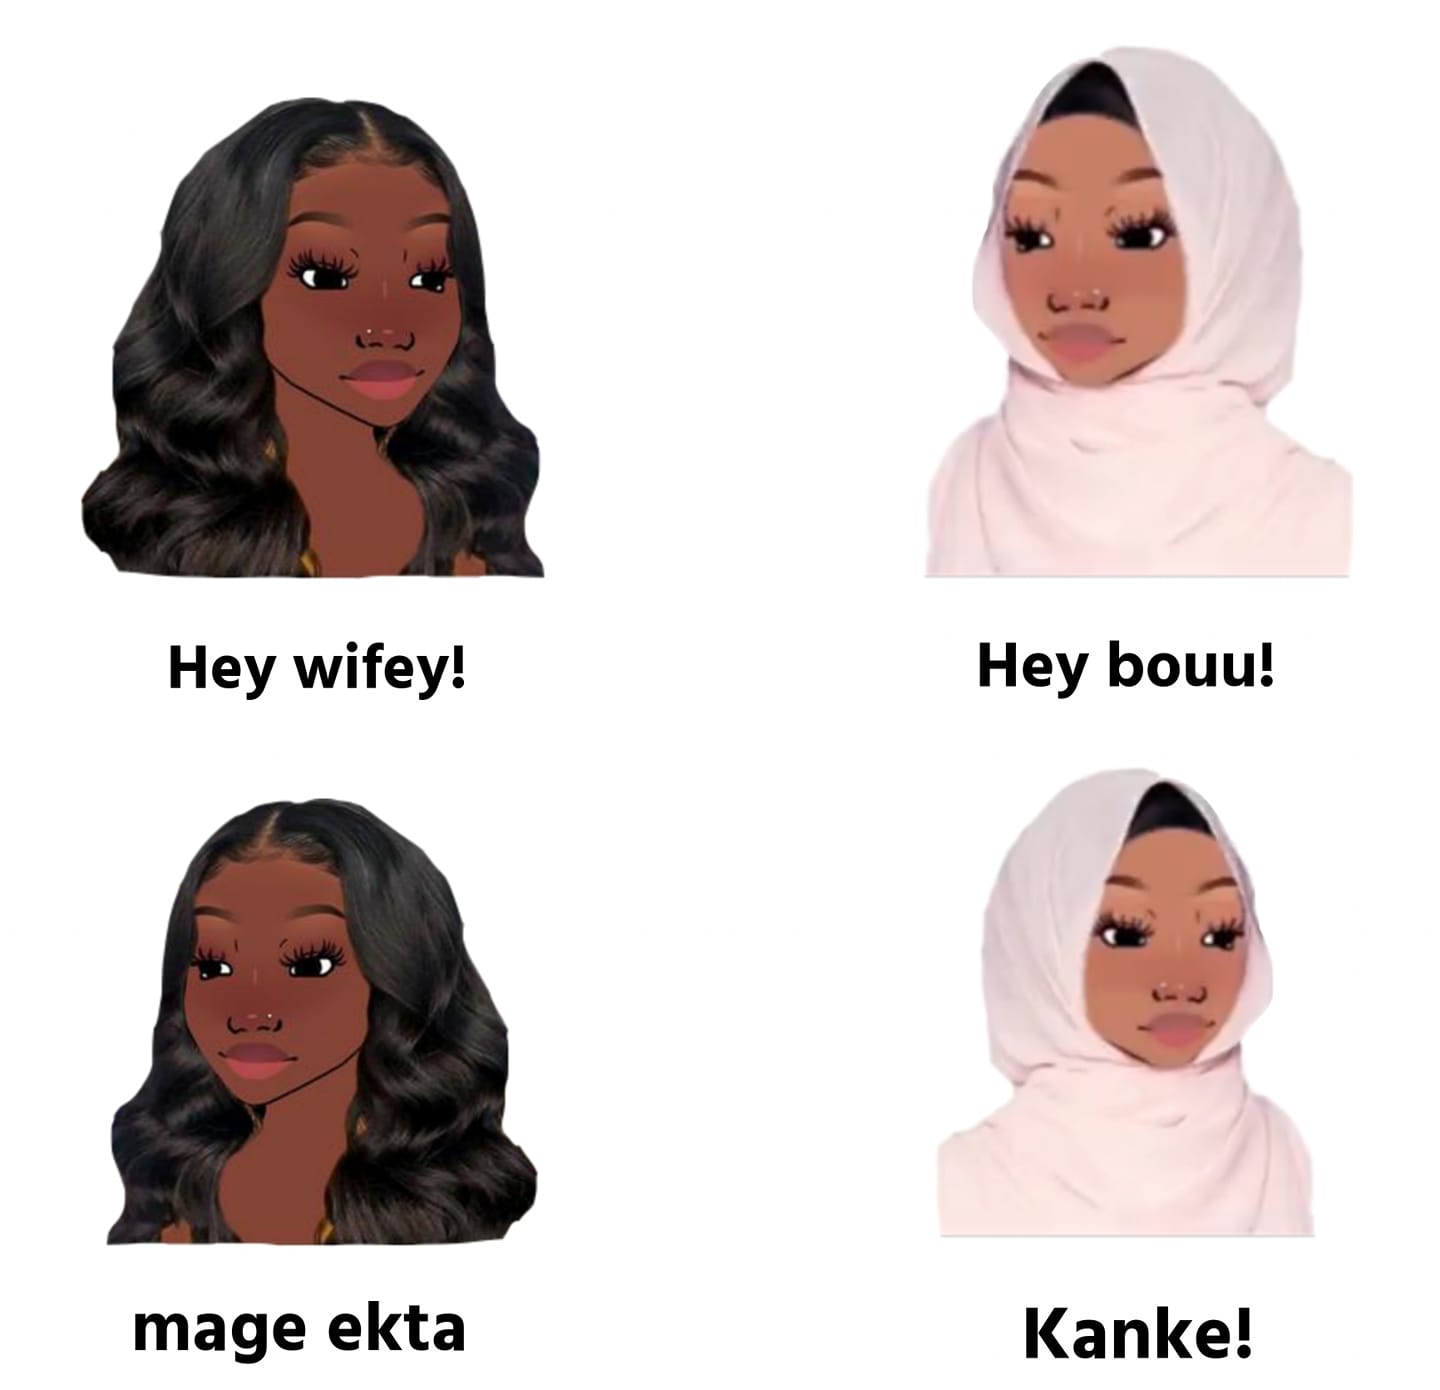
Caption: Hey wifey !    Hey  bouu!    mage ekta    kanke !
Label: hate